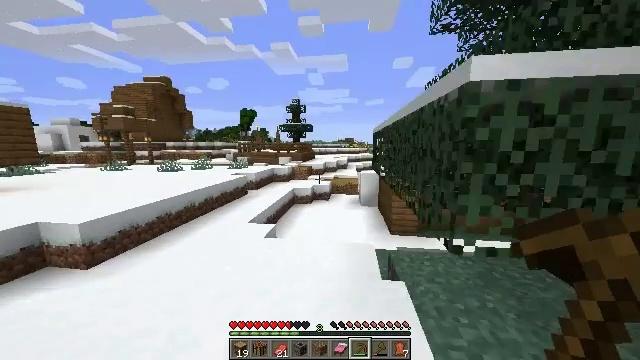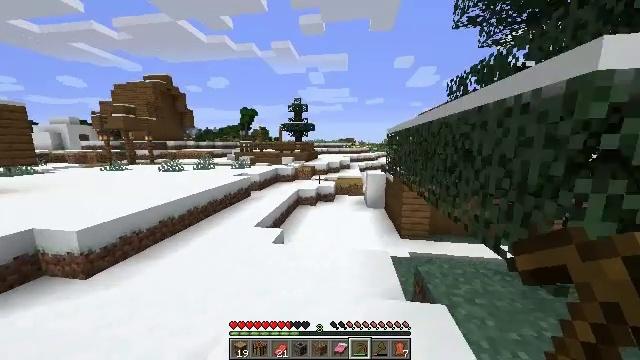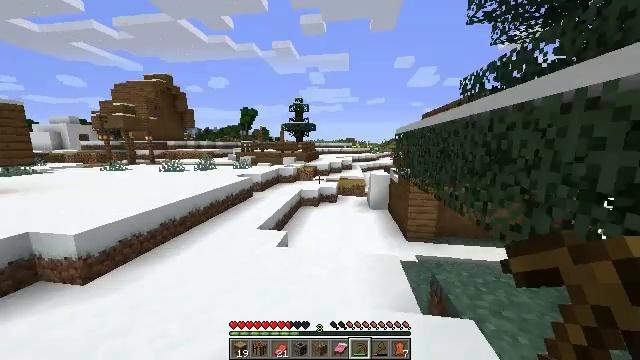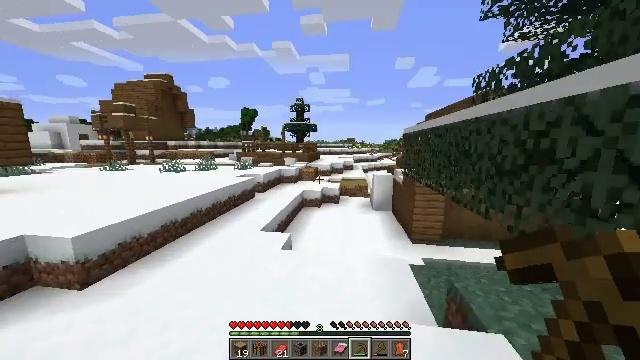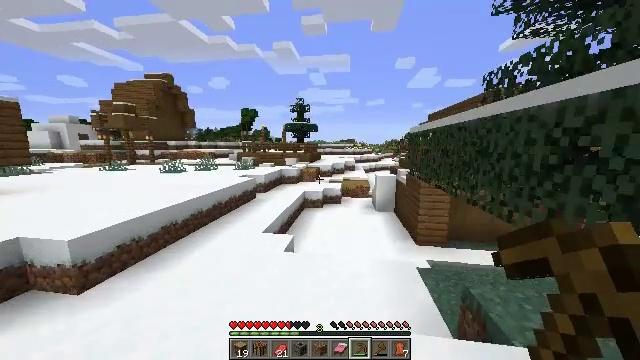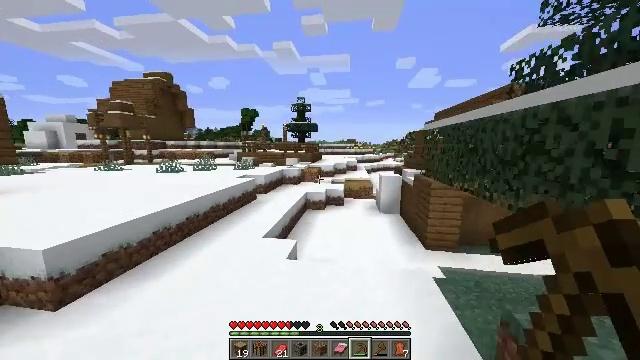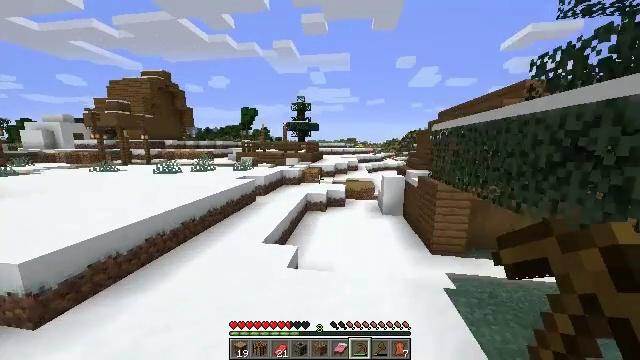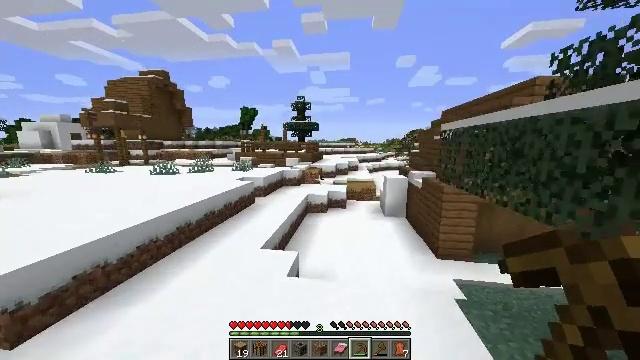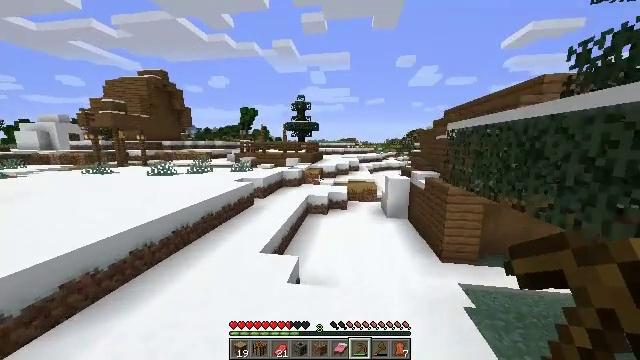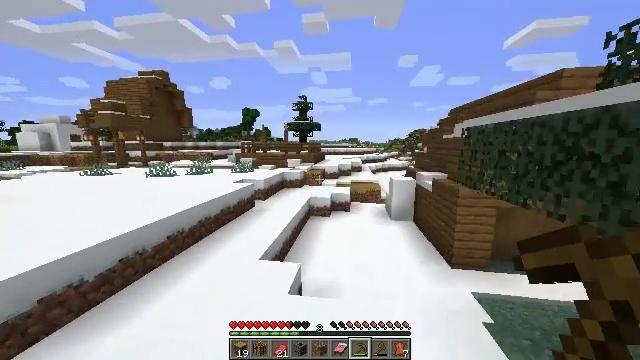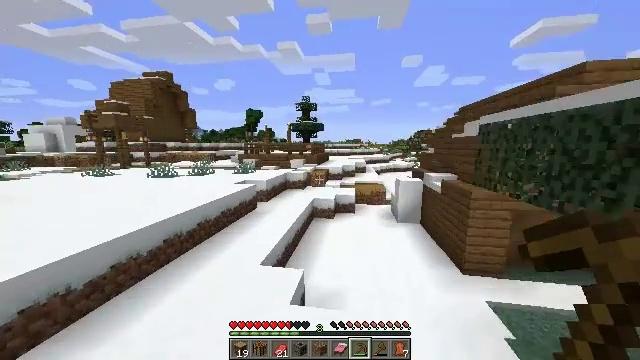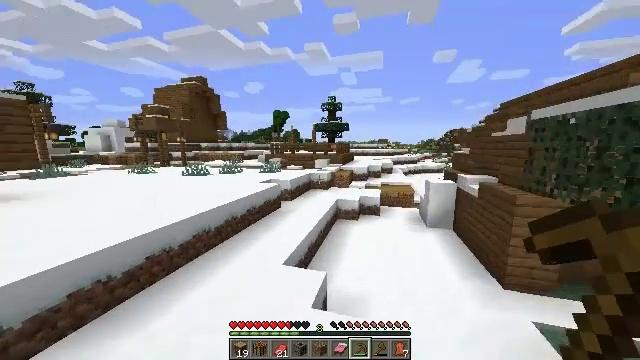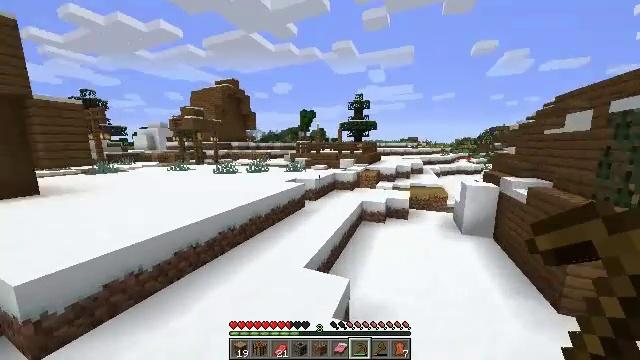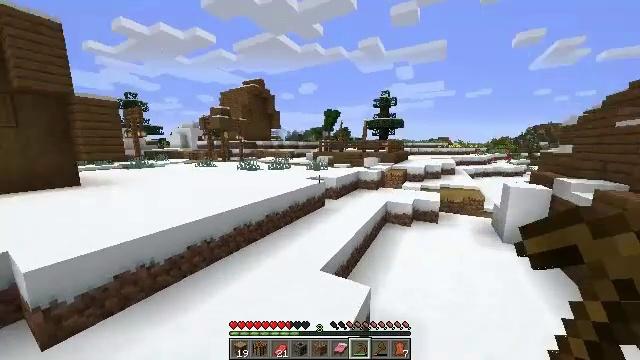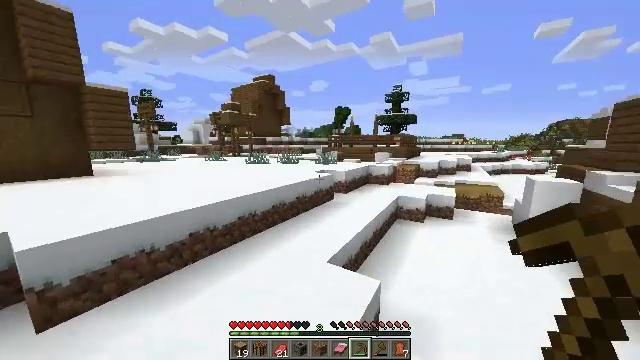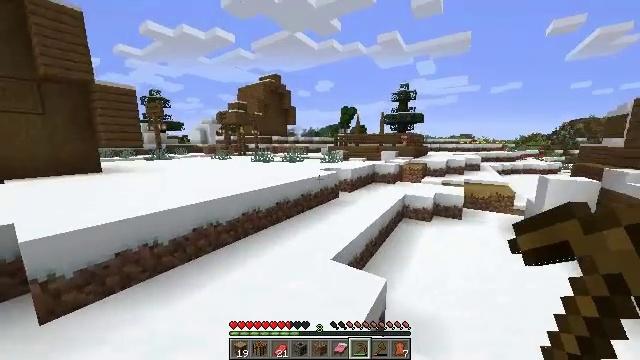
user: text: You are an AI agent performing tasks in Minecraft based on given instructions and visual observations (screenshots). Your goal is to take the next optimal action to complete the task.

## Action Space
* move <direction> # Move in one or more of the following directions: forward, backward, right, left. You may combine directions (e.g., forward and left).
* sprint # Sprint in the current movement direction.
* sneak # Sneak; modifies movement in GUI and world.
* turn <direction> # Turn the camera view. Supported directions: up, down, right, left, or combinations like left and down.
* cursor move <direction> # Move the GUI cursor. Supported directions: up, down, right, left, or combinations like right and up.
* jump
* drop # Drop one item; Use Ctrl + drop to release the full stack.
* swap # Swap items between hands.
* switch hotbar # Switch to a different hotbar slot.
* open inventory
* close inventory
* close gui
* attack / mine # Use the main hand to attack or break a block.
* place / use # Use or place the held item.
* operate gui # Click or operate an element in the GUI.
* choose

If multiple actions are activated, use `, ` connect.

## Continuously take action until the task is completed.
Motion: motion action
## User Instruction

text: Gather the lantern to use it later.
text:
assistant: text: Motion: move forward and move left
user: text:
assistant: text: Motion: move forward and move left
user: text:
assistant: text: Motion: move forward and move left
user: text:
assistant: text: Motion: move forward
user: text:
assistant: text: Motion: move forward
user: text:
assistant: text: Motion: move forward
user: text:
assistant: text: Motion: move forward
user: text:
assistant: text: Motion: move forward
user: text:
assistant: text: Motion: move forward, sprint
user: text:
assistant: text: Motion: move forward, sprint
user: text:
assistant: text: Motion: move forward, sprint, turn left
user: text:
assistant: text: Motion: move forward, turn left
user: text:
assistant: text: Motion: move forward, turn left
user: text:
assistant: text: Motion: move forward, turn left, jump
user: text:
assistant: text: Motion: move forward, turn left, jump
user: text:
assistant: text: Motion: move forward, jump
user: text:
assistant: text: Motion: move forward, jump
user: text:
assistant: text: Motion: move forward, jump
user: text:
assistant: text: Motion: move forward, jump
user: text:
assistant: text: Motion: move forward, jump
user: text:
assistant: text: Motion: move forward, jump
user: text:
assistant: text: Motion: move forward, jump
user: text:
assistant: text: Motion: move forward
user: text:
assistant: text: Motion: move forward
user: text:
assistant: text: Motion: move forward
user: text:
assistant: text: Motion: move forward, turn left
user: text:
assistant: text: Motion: move forward, turn left and down
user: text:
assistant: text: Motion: move forward, turn left, jump
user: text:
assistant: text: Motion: move forward, turn left, jump
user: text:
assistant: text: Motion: move forward, turn left, jump